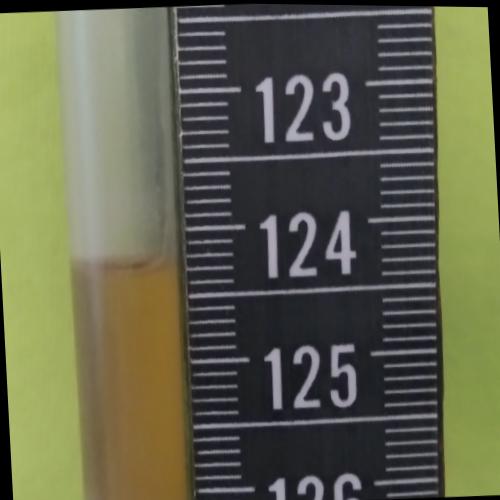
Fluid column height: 124.2 cm